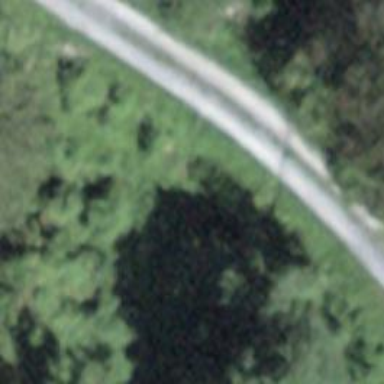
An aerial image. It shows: Culvert tunnel.